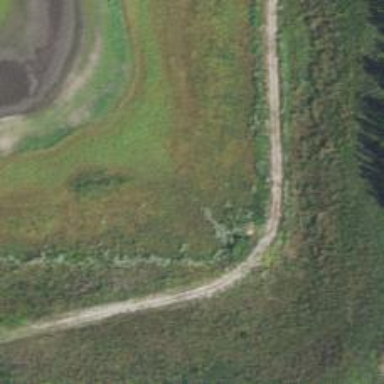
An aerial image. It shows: Natural grassy area.